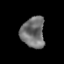
Tissue: prostate
Cell type: Myeloid cells
Senescence score: 0.3205
Nuclear area (px): 710
Mean DAPI intensity: 113.341